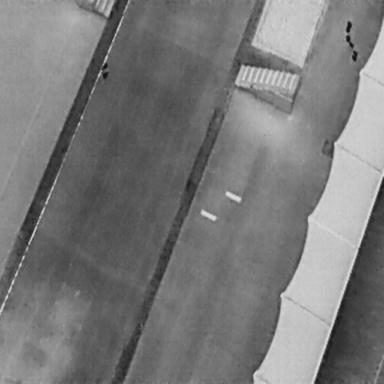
There is a Person in the infrared image.